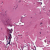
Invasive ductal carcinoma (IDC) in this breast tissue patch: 0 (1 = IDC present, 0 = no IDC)